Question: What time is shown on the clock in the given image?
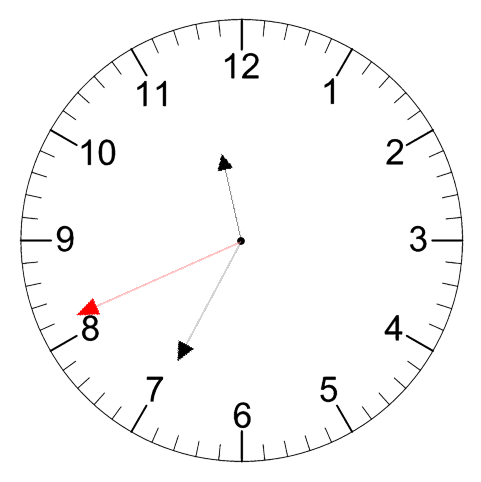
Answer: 11:34:41